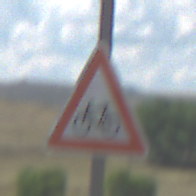
Verkehrszeichen: RadverkehrRechts
Umgebung: Outdoor, Nature
Tageszeit: Midday
Wetter: PartlyCloudy
Licht: Natural
Jahreszeit: Autumn
Kontrast: HighContrast